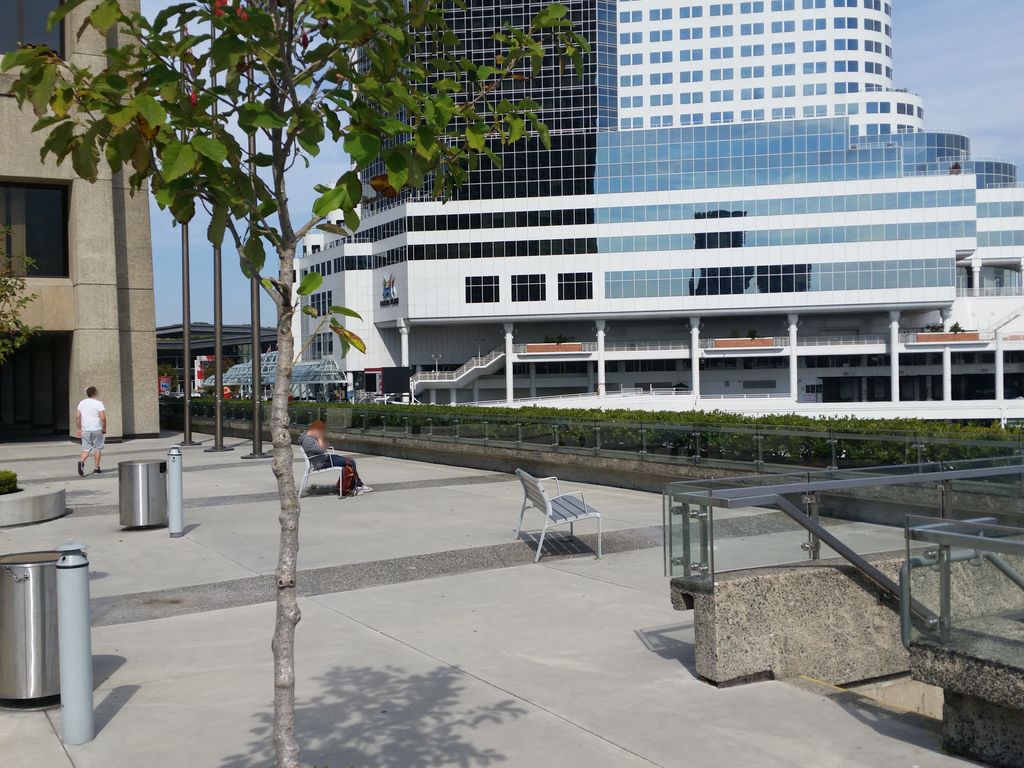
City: vancouver